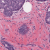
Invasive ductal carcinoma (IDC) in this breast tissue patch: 0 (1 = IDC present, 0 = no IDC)